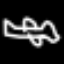
Label: airplane